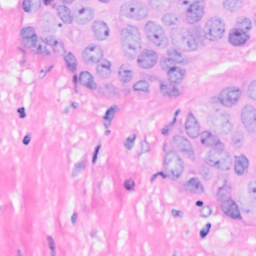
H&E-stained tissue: Breast